Question: Is there a way to remove function alias in PHP?
I can rename my function but it would be nice to use name '"fetch"'.
Problem:

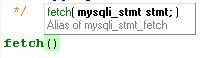
Answer: No.
(Short of recompiling the PHP binary)